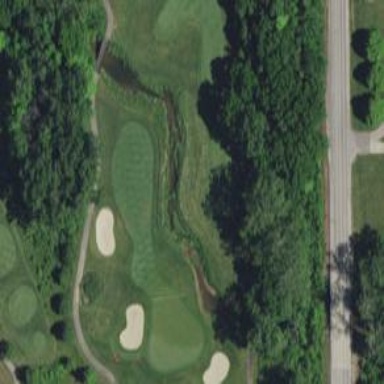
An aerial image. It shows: Service road designated as golf cart path.